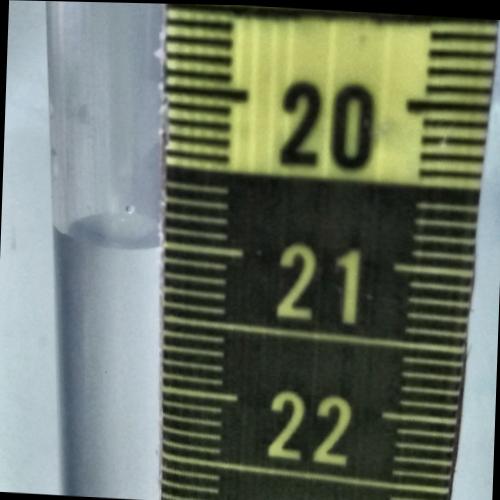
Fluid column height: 21.0 cm